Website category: book
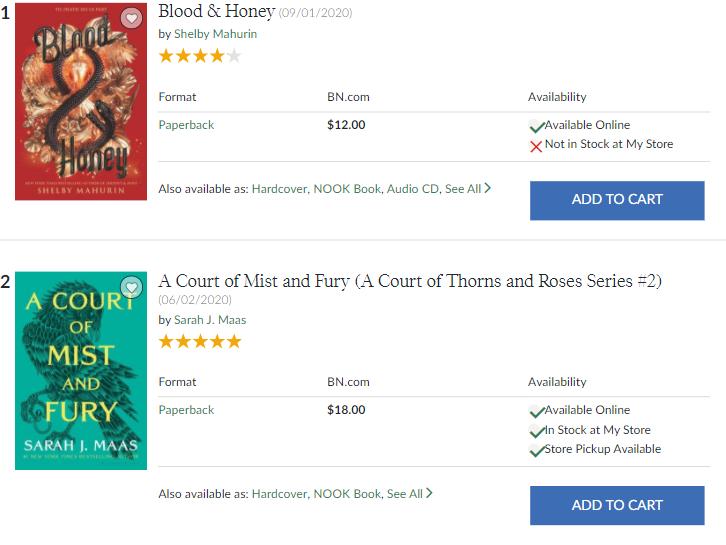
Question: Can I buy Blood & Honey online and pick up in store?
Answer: no

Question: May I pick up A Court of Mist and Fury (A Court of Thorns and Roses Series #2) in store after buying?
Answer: yes

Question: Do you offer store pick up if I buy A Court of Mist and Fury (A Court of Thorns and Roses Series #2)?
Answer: yes

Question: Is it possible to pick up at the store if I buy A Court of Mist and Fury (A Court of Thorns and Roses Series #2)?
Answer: yes

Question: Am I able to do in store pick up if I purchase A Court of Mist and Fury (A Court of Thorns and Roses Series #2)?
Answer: yes

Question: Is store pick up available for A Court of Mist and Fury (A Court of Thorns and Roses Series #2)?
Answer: yes

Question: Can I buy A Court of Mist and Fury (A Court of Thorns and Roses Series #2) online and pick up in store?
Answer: yes